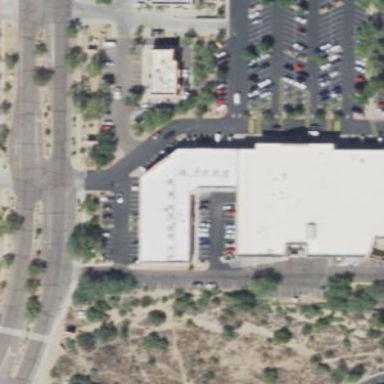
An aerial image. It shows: View of roof of building.